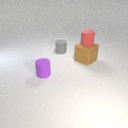
large brown rubber cube to the right of small gray rubber cylinder